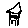
Label: house